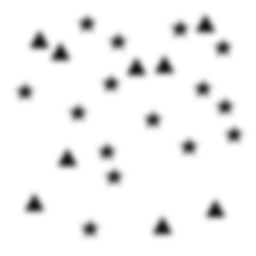
Squares: 0
Triangles: 9
Stars: 15
Total shapes: 24